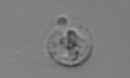
Label: Amoeba